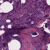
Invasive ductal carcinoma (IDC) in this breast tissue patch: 1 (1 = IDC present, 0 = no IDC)